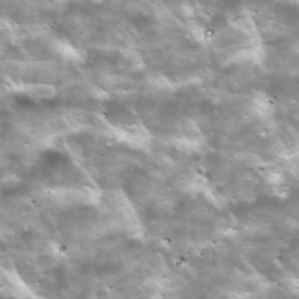
Label: non_frost